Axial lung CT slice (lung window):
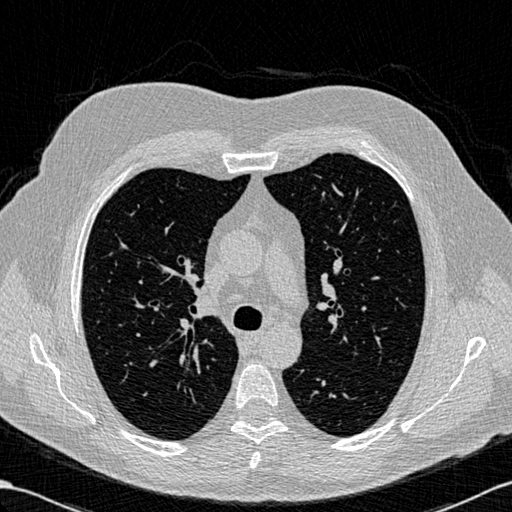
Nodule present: no